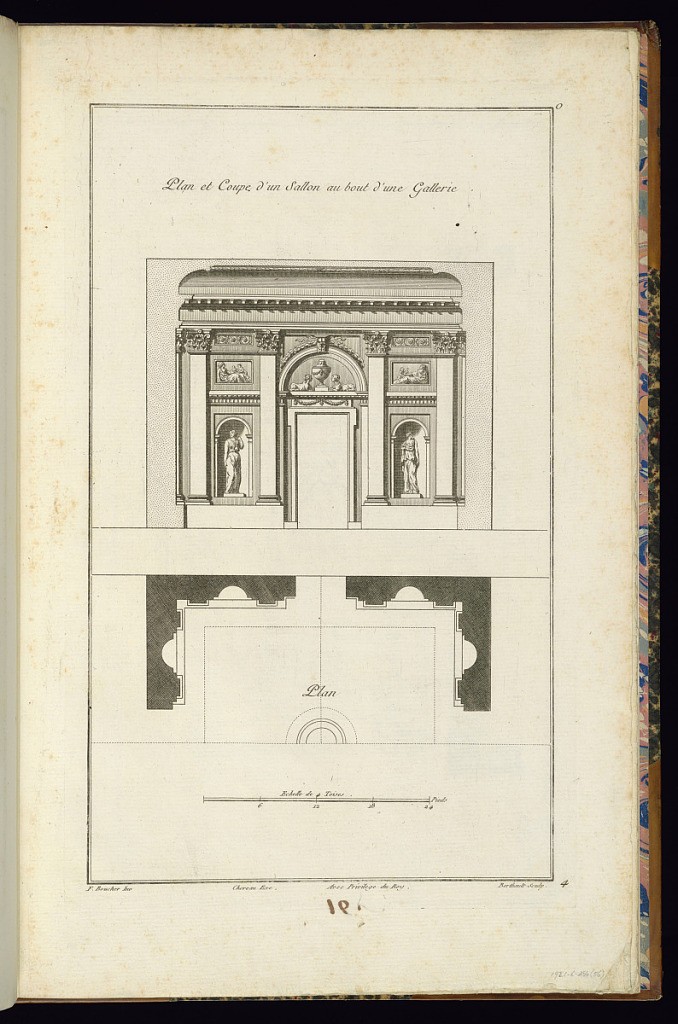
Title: Plan et Coupe d'un Sallon au bout d'une Gallerie
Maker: Juste-François Boucher, French, 1736 – 1782
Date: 1774
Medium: Engraving on laid paper
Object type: Print
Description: Plan and cross section of a living room with a doorway, with an overdoor semi-circle pediment with two sphynxes and a vase. On either side of the doorway is a niche with a statue of antique inspiration. The walls are decorated with ornament motifs including pilasters with Corinthian capitals, reliefs of antique subject matter, and rosettes. The plate is signed.